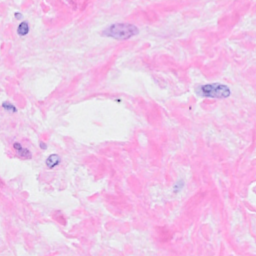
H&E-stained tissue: Breast